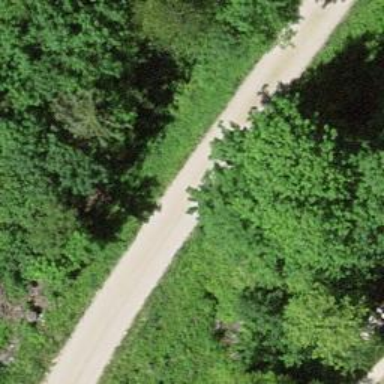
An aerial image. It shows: Gravel track with grade2 quality.